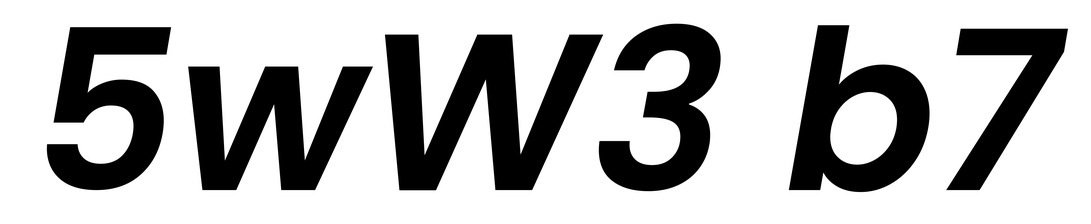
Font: Poppins-SemiBoldItalic